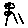
Label: flower